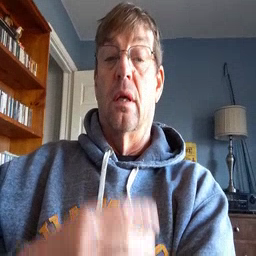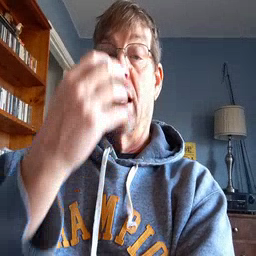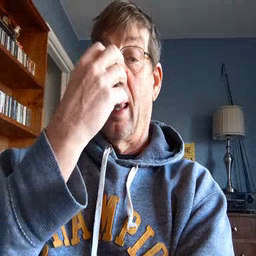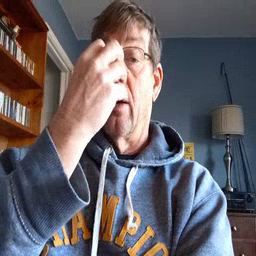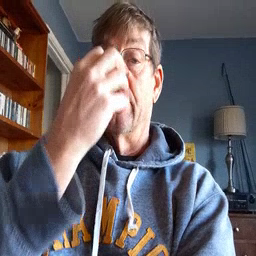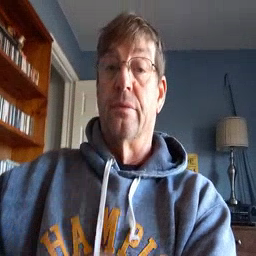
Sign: clown